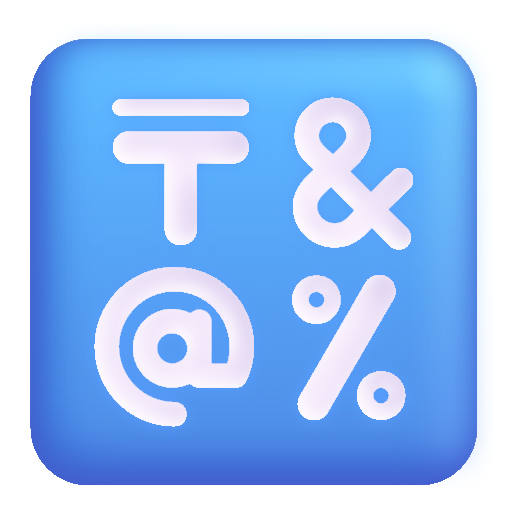
input symbols color